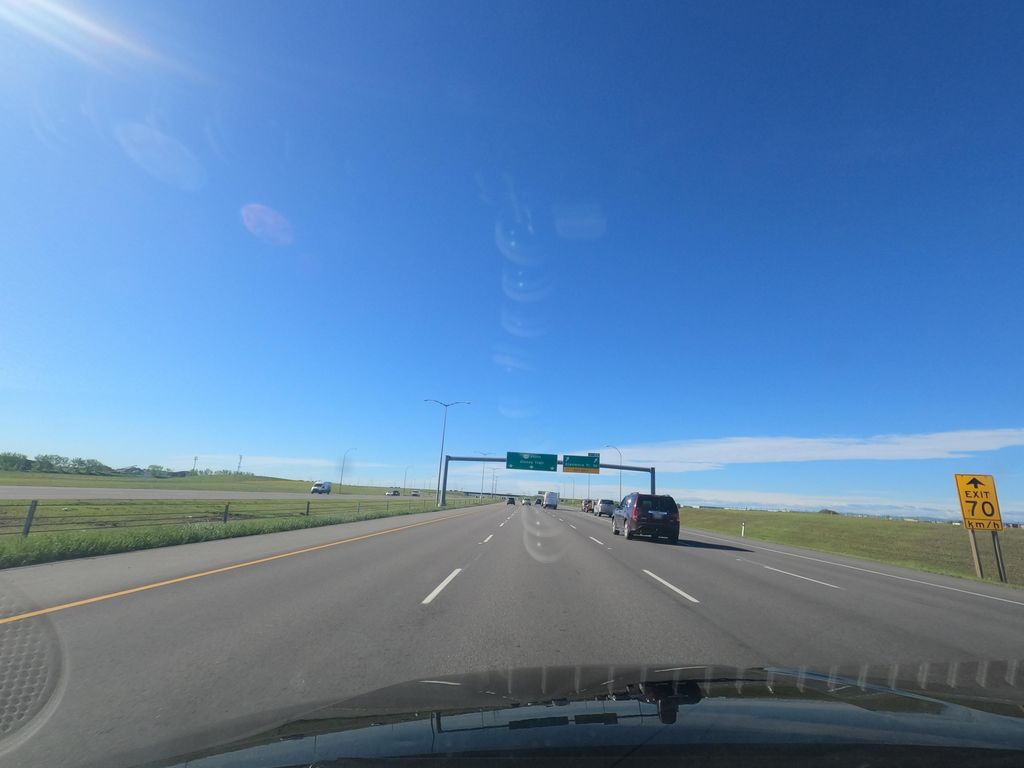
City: calgary